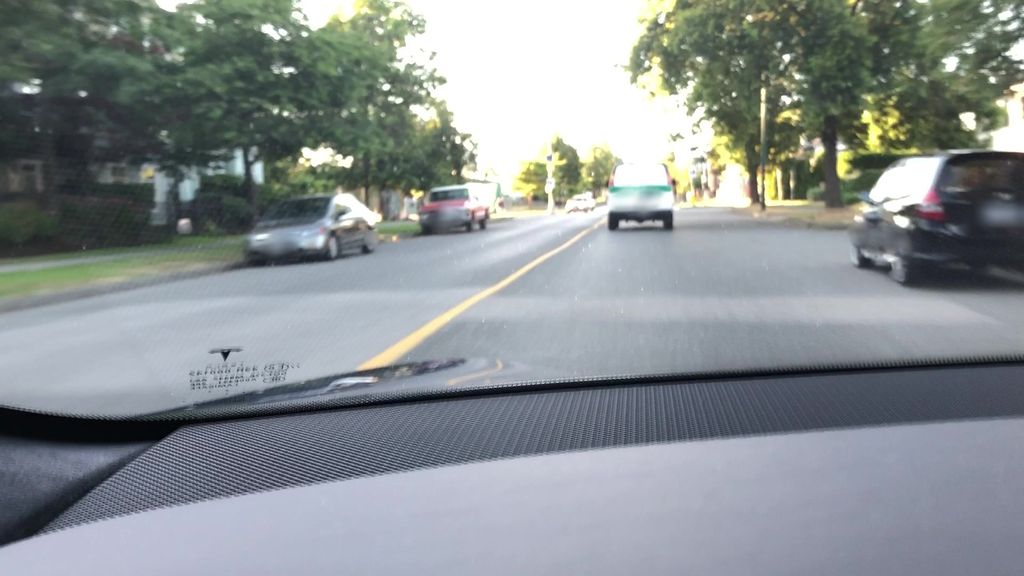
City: vancouver